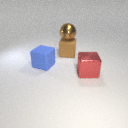
large brown rubber cube to the left of large red metal cube